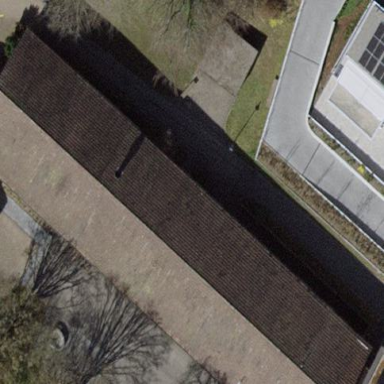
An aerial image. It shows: School building.